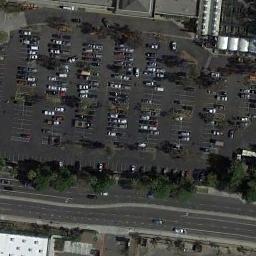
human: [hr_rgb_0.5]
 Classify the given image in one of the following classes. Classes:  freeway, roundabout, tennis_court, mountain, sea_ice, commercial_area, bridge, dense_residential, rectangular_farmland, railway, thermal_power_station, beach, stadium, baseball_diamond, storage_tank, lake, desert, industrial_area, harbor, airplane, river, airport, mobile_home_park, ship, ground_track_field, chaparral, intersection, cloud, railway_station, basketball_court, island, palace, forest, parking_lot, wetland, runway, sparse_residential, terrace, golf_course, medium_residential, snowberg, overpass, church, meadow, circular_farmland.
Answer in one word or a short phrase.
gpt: parking_lot